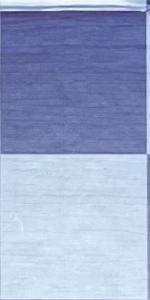
Label: Empty